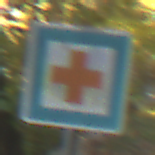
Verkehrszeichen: ErsteHilfe
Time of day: Midday
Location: Outdoor (Urban)
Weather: Clear
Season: NotSpecified
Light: Natural